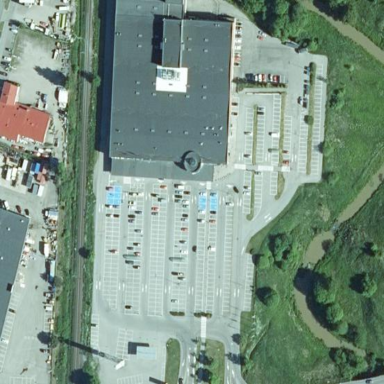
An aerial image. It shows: View of supermarket building.